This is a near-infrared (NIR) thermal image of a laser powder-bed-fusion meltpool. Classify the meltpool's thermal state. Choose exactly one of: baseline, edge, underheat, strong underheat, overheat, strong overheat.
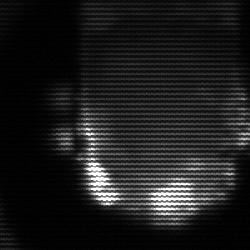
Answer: baseline